Question: I have many rectangles(Cards) (Technically a Rect class along with a ShapeDrawable inside it) and they are stacked on top of one another or should be kept on the sides..They should respond to touch and zoom events.
For example,
Here the card that is shaded is below and the rest are above it.The card 2 & 3 Partially hides it.When I touch the one below it should come Up.
How should I design my cards or shaded rectangles.Should I use a custom view or View group.(I am new to android and I am not sure how to implement this.Is this even a good Idea.Can we have so many of them on the screen?)
As of now I have created a stack which stores a list of such objects and have created an another inner class which SurfaceView and I am accessing the above stack to draw all my elements.But now the problem is that I have to map all my touch events to each of those cards or rectangles.Although this is possible i was wondering was there a better way to do that.

Thanks
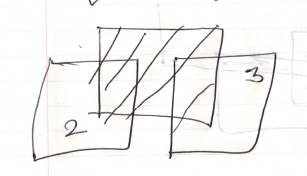
Answer: You can use basic idea how to write kind of code from <URL>. They have developed kind of such useful thing.